Field crop: maize
Growth stage: 2
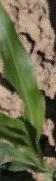
Species: maize